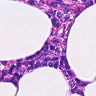
Metastatic tissue present: no